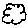
Label: cloud